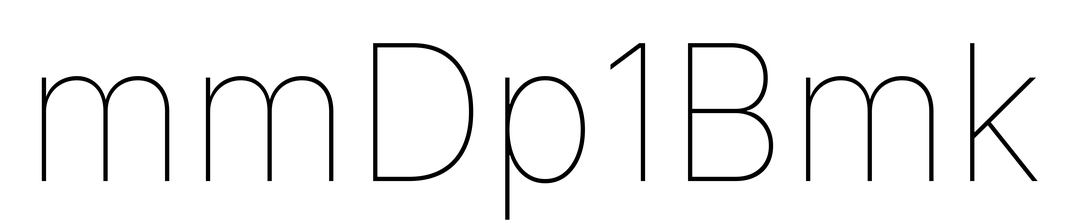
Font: Inter_Thin